Interaction volume radius: 5 \u00c5
Interaction volume height: 10 \u00c5
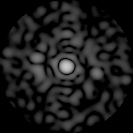
Disorder parameter: 0.8652